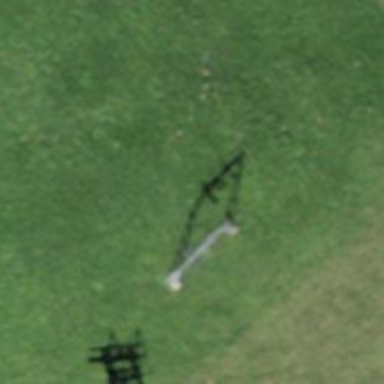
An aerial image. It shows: Pylon used for aerialway.